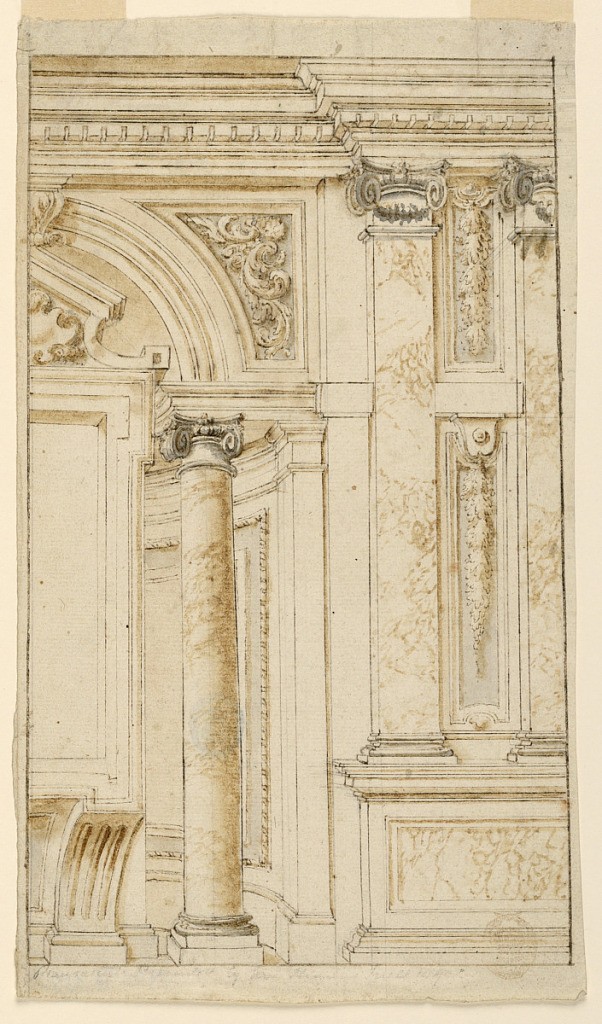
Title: Project for a Painted Wall
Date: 1700–1725
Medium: Graphite, pen and ink, brush and watercolor, sepia on paper
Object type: Drawing
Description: The right half of an imaginary space, with an arch supported by a column. At right, double pilasters support an entablature with dentil moulding.